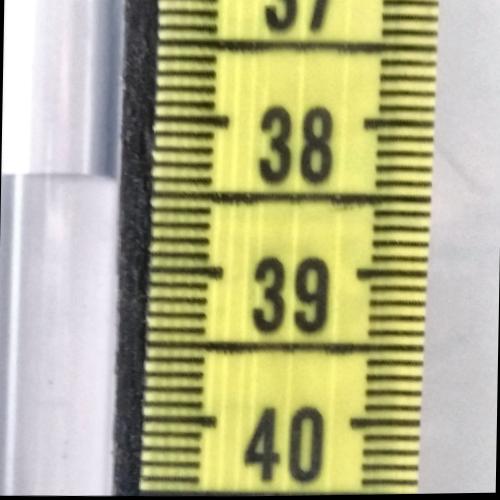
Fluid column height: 38.4 cm